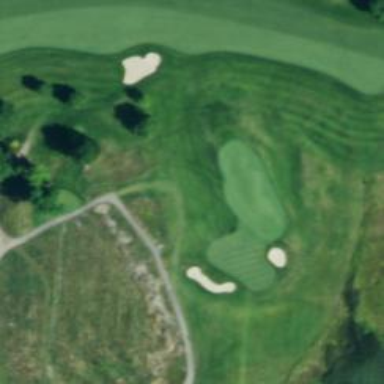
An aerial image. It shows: Golf hole.